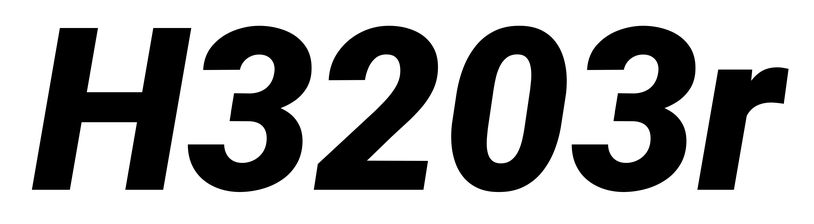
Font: Roboto-Italic_Black_Italic